Question: I've got a basic scatter plot going with <URL>. It just disappears.

'''
#define X_MIN (0)
#define X_MAX (1000)
#define X_INTERVAL (250)
#define X_TITLE_OFFSET (30)
#define X_TITLE_PADDING (250)
#define Y_MIN (9000)
#define Y_MAX (13000)
#define Y_INTERVAL (500)
#define Y_TITLE_OFFSET (50)
#define Y_TITLE_PADDING (50)
- (void)viewDidLoad {
NSLog(@"viewDidLoad");
plotXMinRange = X_MIN;
plotXMaxRange = X_MAX;
plotXInterval = X_INTERVAL;
plotYMinRange = Y_MIN;
plotYMaxRange = Y_MAX;
plotYInterval = Y_INTERVAL;
[self initLinePlot];
}
-(void)initLinePlot {
// Initialize and display Graph (x and y axis lines)
self.graph = [[CPTXYGraph alloc] initWithFrame:self.graphView.bounds];
self.hostView = [[CPTGraphHostingView alloc] initWithFrame:self.graphView.bounds];
self.hostView.hostedGraph = self.graph;
[self.graphView addSubview:hostView];
// Apply styling to Graph
[self.graph applyTheme:[CPTTheme themeNamed:kCPTPlainWhiteTheme]];
// Set graph backgound area transparent
self.graph.backgroundColor = nil;
self.graph.fill = nil;
self.graph.plotAreaFrame.fill = nil;
self.graph.plotAreaFrame.plotArea.fill = nil;
// Remove top and right lines of graph
self.graph.plotAreaFrame.borderLineStyle = nil;
self.graph.plotAreaFrame.masksToBorder = NO;
// Configure graph paddding
self.graph.paddingBottom = X_TITLE_PADDING;
self.graph.paddingLeft = Y_TITLE_PADDING;
self.graph.paddingRight = 0;
self.graph.paddingTop = 0;
// Configure x and y axis range
CPTXYPlotSpace *plotSpace = (CPTXYPlotSpace *)self.graph.defaultPlotSpace;
plotSpace.allowsUserInteraction = NO;
plotSpace.xRange = [CPTPlotRange plotRangeWithLocation:CPTDecimalFromInt(plotXMinRange)
length:CPTDecimalFromInt(plotXMaxRange - plotXMinRange)];
plotSpace.yRange = [CPTPlotRange plotRangeWithLocation:CPTDecimalFromInt(plotYMinRange)
length:CPTDecimalFromInt(plotYMaxRange - plotYMinRange)];
CPTXYAxisSet *axisSet = (CPTXYAxisSet *)self.graph.axisSet;
NSNumberFormatter *axisLabelFormatter = [[NSNumberFormatter alloc] init];
[axisLabelFormatter setGeneratesDecimalNumbers:NO];
[axisLabelFormatter setNumberStyle:NSNumberFormatterDecimalStyle];
// Configure x-axis properties
axisSet.xAxis.majorIntervalLength = CPTDecimalFromInt(plotXInterval);
axisSet.xAxis.minorTicksPerInterval = 4;
axisSet.xAxis.minorTickLength = 5;
axisSet.xAxis.majorTickLength = 7;
axisSet.xAxis.title = @"Time [s]";
axisSet.xAxis.titleOffset = X_TITLE_OFFSET;
axisSet.xAxis.labelFormatter = axisLabelFormatter;
// Configure y-axis properties
axisSet.yAxis.majorIntervalLength = CPTDecimalFromInt(plotYInterval);
axisSet.yAxis.minorTicksPerInterval = 4;
axisSet.yAxis.minorTickLength = 5;
axisSet.yAxis.majorTickLength = 7;
axisSet.yAxis.title = @"Total Volume [mL]";
axisSet.yAxis.titleOffset = Y_TITLE_OFFSET;
axisSet.yAxis.labelFormatter = axisLabelFormatter;
// Configure line plot and set line properties
self.linePlot = [[CPTScatterPlot alloc] init];
self.linePlot.dataSource = self;
[self.graph addPlot:self.linePlot toPlotSpace:plotSpace];
// Configure line plot style
CPTMutableLineStyle *lineStyle = [self.linePlot.dataLineStyle mutableCopy];
lineStyle.lineWidth = 2;
lineStyle.lineColor = [CPTColor blackColor];
self.linePlot.dataLineStyle = lineStyle;
CPTMutableLineStyle *symbolineStyle = [CPTMutableLineStyle lineStyle];
symbolineStyle.lineColor = [CPTColor blackColor];
CPTPlotSymbol *symbol = [CPTPlotSymbol ellipsePlotSymbol];
symbol.fill = [CPTFill fillWithColor:[CPTColor blackColor]];
symbol.lineStyle = symbolineStyle;
symbol.size = CGSizeMake(3.0f, 3.0f);
self.linePlot.plotSymbol = symbol;
// Configure graph grid line styles
CPTMutableLineStyle *gridLineStyle = [[CPTMutableLineStyle alloc] init];
gridLineStyle.lineColor = [CPTColor grayColor];
gridLineStyle.lineWidth = 0.5;
axisSet.xAxis.majorGridLineStyle = gridLineStyle;
axisSet.yAxis.majorGridLineStyle = gridLineStyle;
}
'''
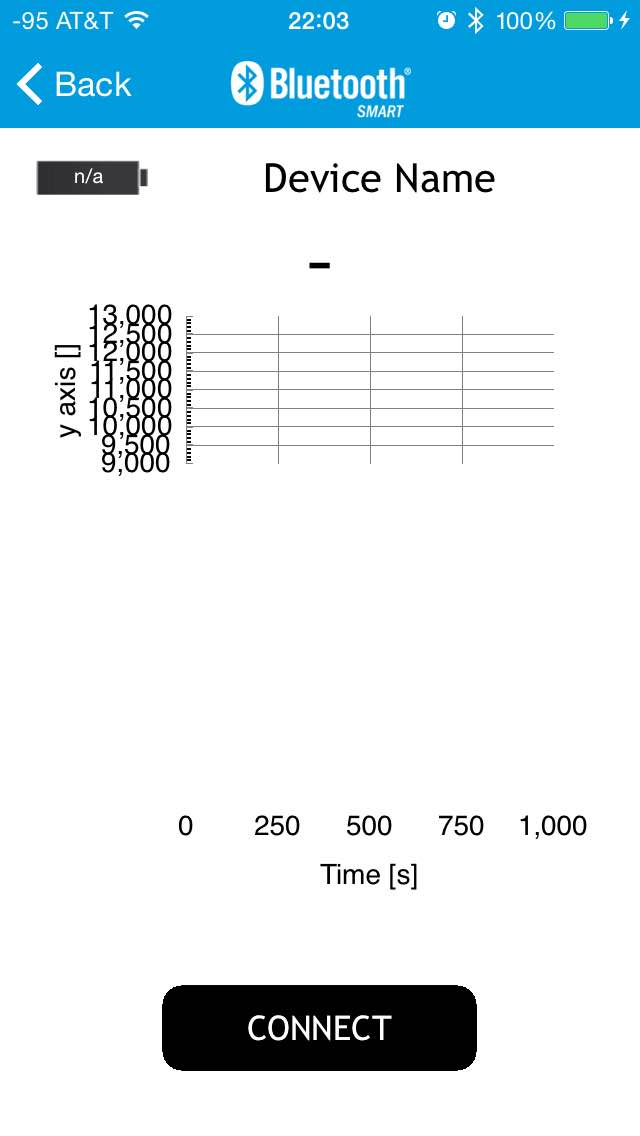
Answer: By default the axes always cross at (0, 0), which is far below the starting location of the 'yRange' (9,000). The large bottom padding pushes the graph up so that y = 0 is visible, although with a large empty space below the graph. You have several options:
1. Use axisConstraints to lock the axis to a certain spot (e.g., the bottom edge of the plot area).
2. Update the orthogonalPosition of the x-axis to plotYMinRange.